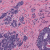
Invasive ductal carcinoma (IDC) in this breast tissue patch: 1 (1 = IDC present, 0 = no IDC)